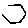
Label: hexagon